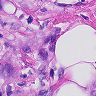
Metastatic tissue present: yes